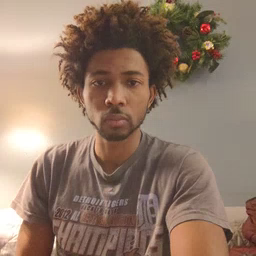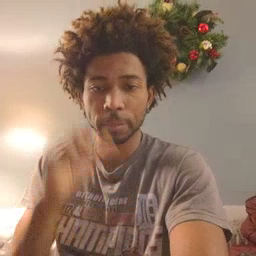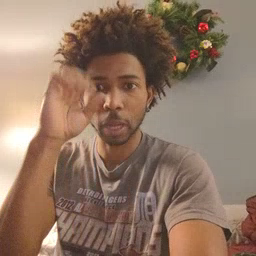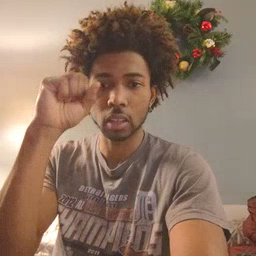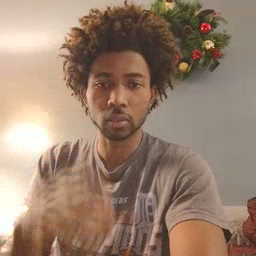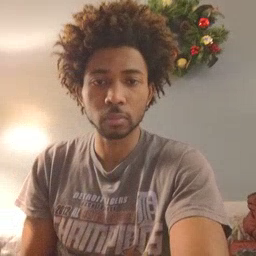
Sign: awake